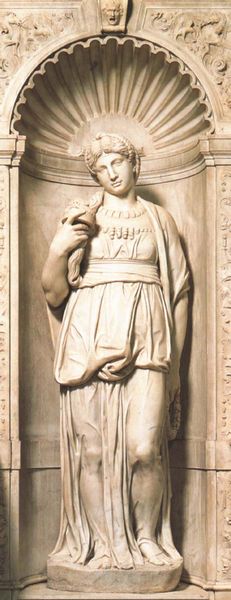
Titel: Juliusgrabmal
Künstler: Michelangelo
Standort: Rom, S. Pietro in Vincoli (EU - I - Latium)
Schlagwörter: hand, frau, marmor, schmuck, ornament, gesicht, sockel, stein, kirche, gewand, frontal, skulptur, statue, füße, kette, kontrapost, nische, heilige, lagen